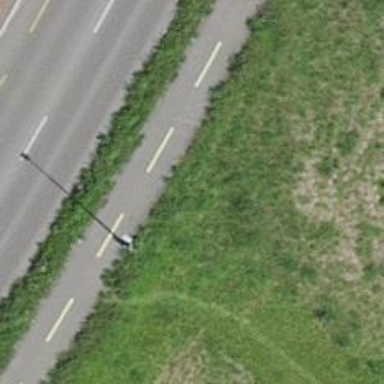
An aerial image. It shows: Asphalt cycleway.